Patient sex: F
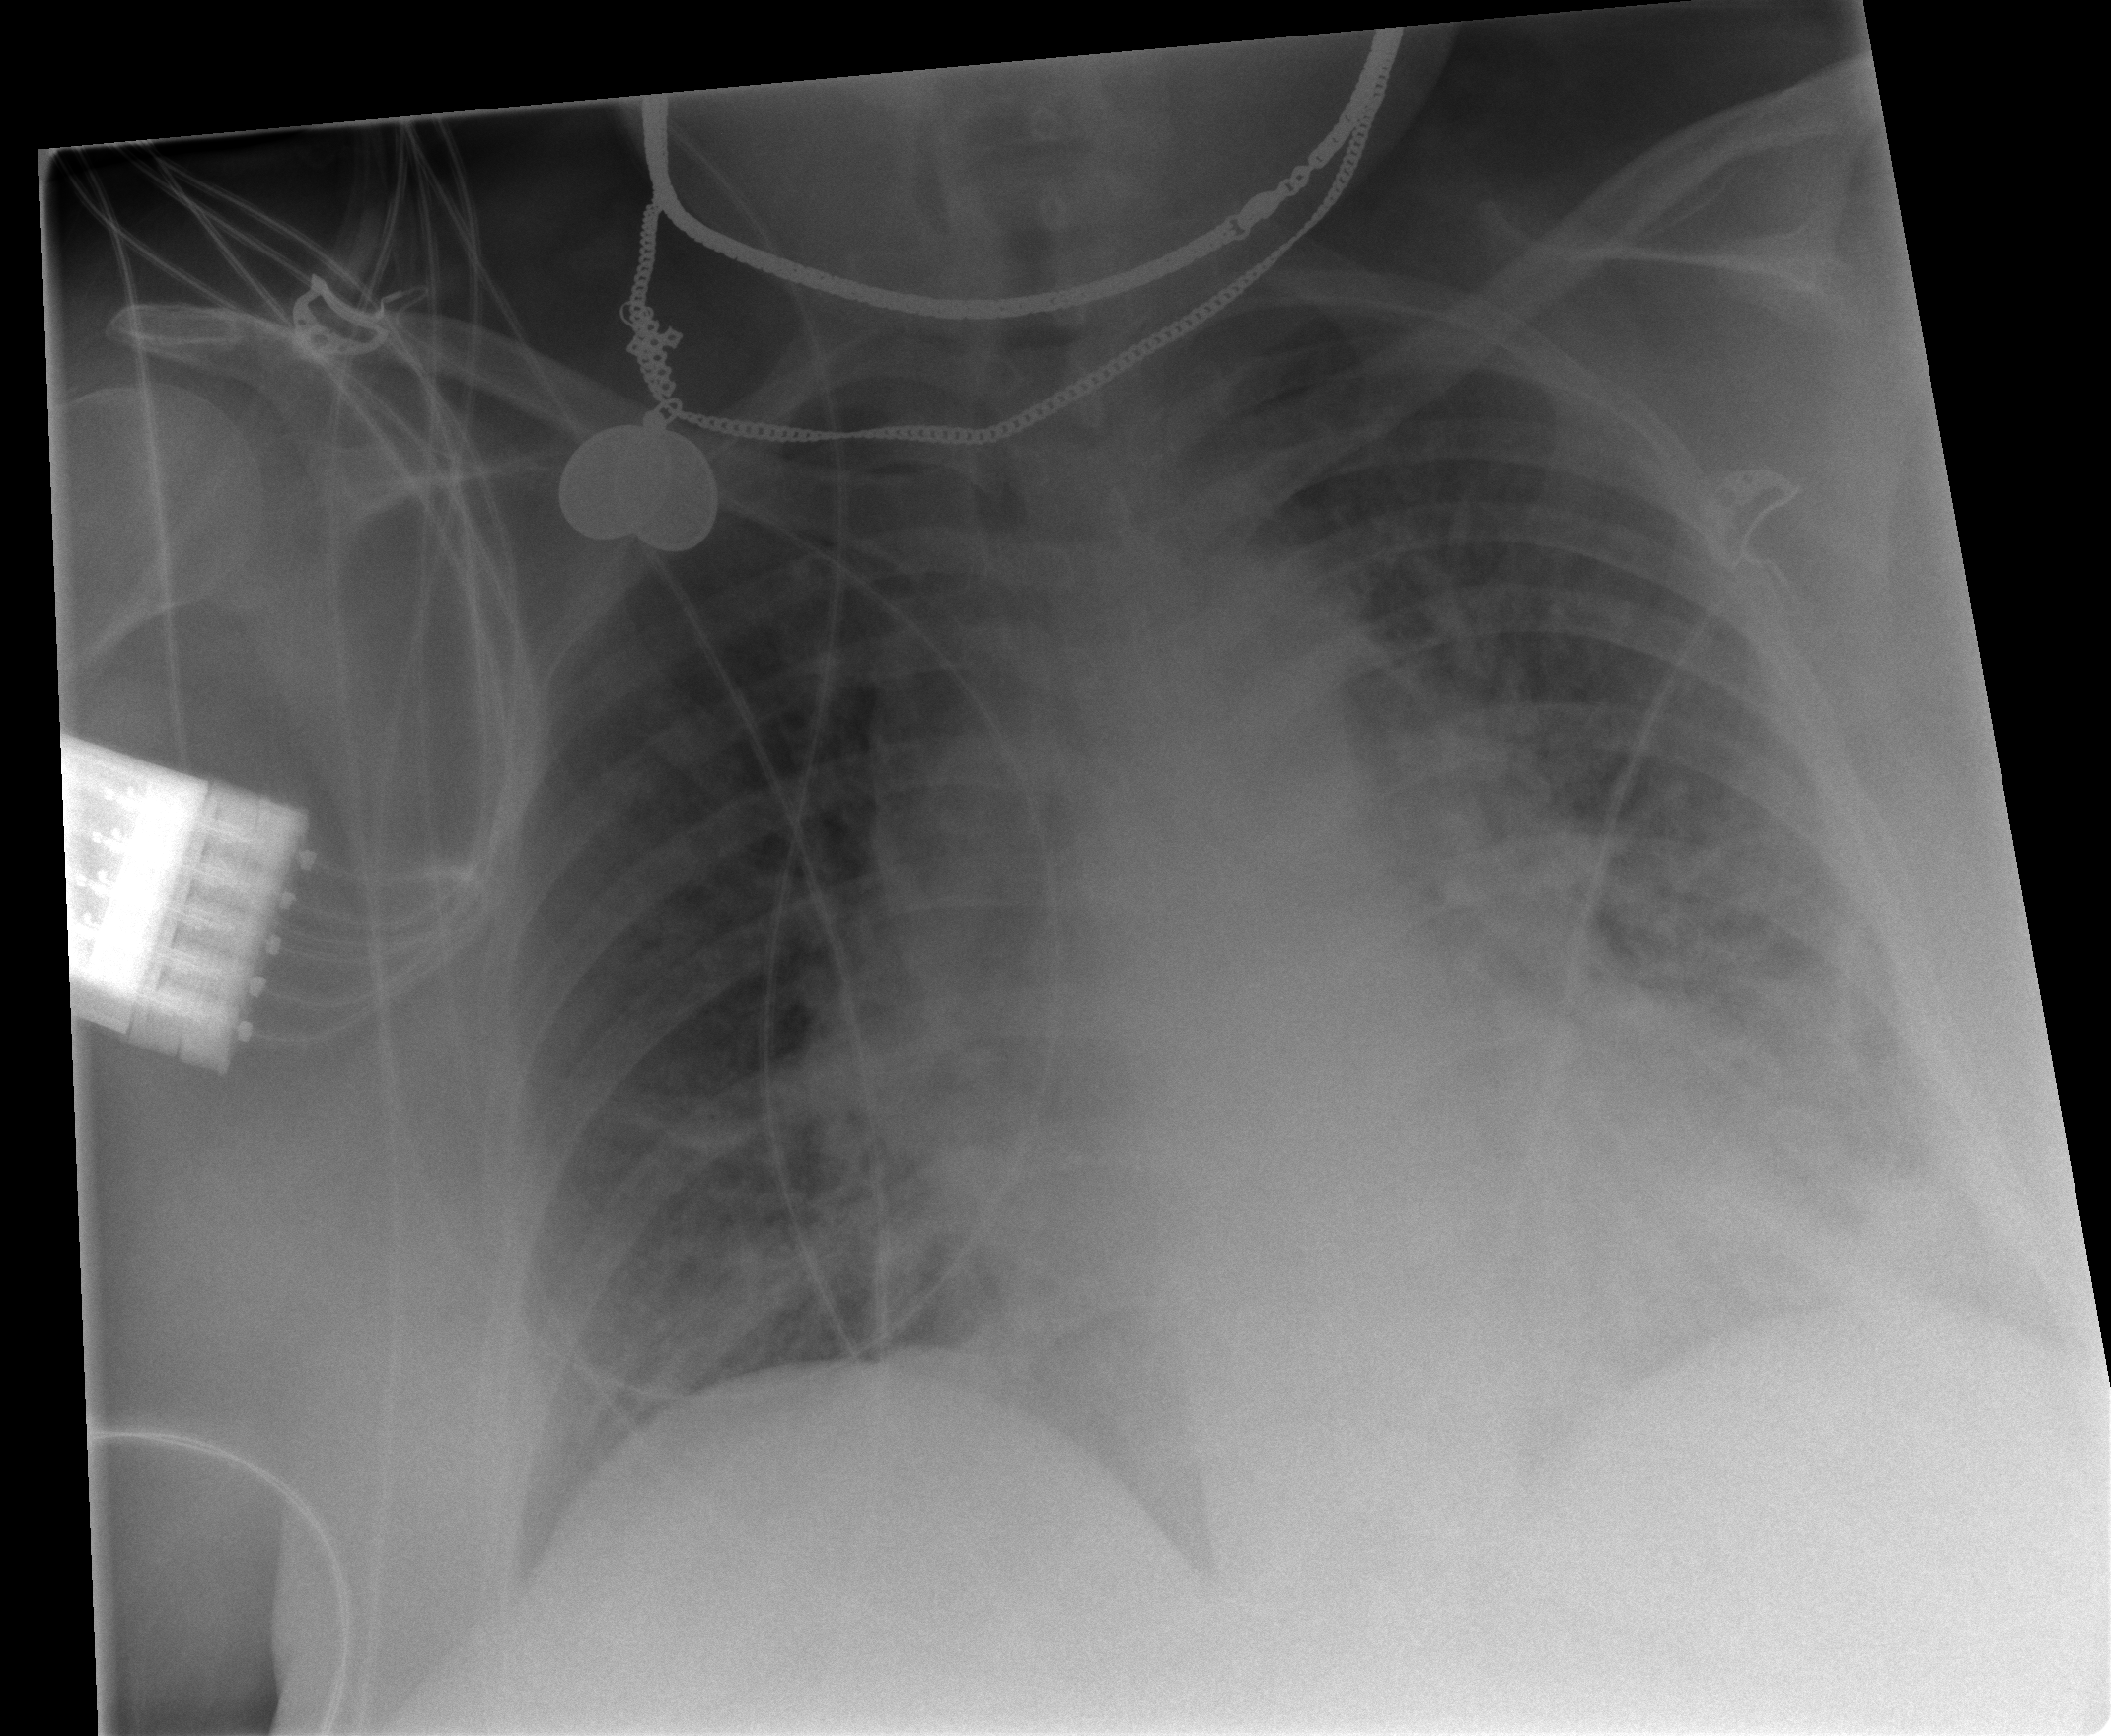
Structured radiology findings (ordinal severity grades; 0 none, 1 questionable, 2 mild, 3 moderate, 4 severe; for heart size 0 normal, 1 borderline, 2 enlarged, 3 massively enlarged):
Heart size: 2
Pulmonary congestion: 3
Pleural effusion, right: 0
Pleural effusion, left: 2
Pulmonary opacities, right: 2
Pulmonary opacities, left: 3
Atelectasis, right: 0
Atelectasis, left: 0